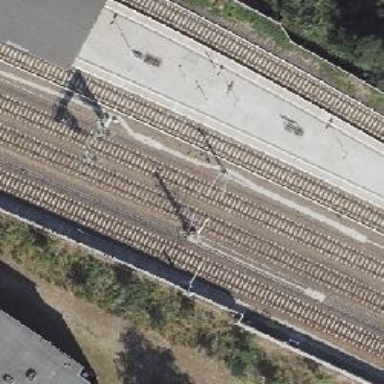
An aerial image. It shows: Railway signal.